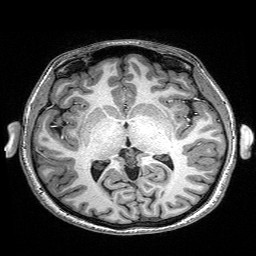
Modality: T1w
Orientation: coronal